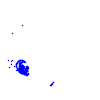
Particle: electron